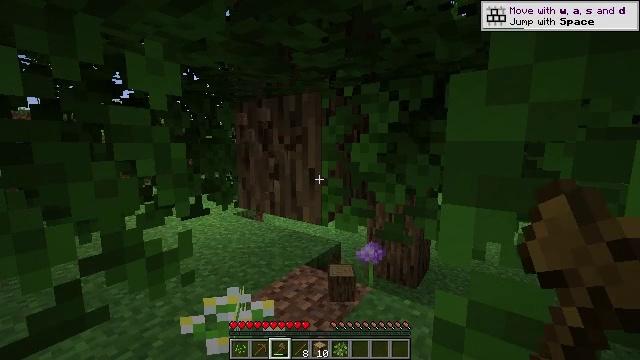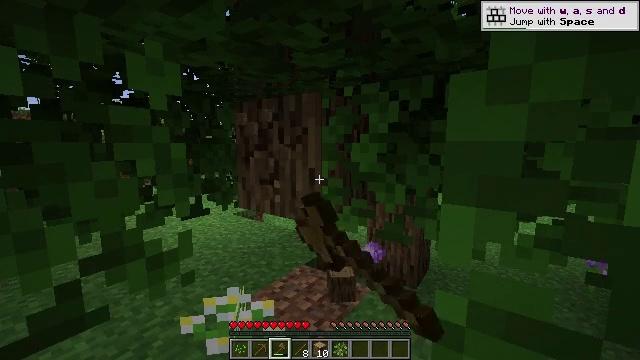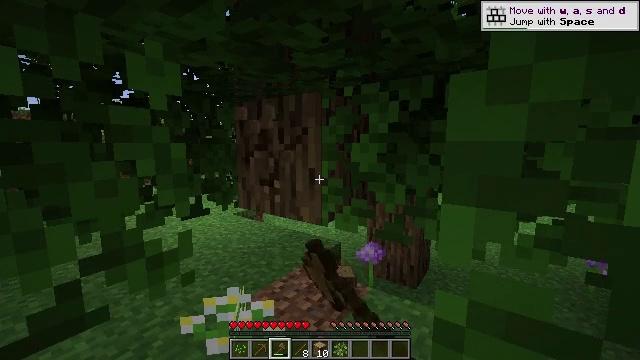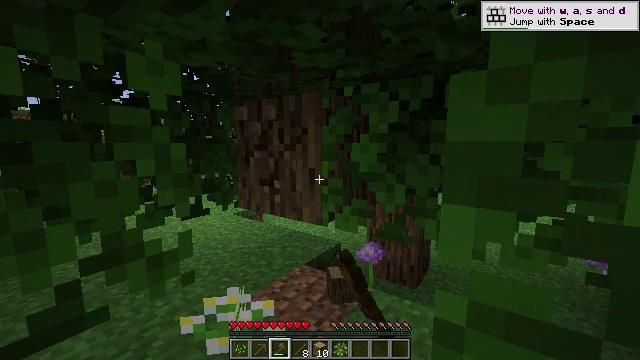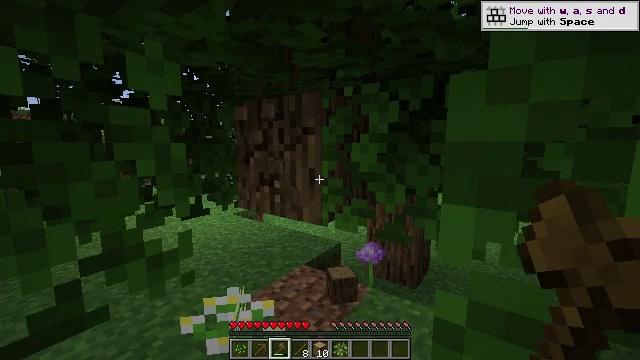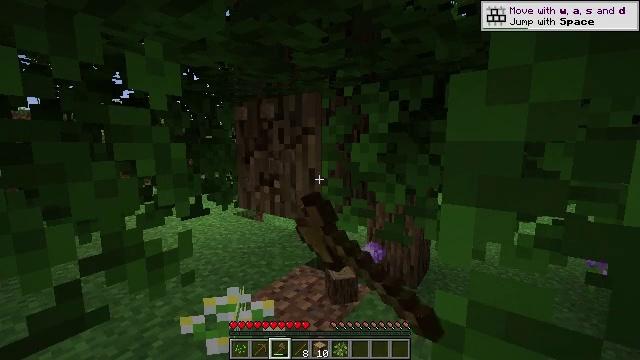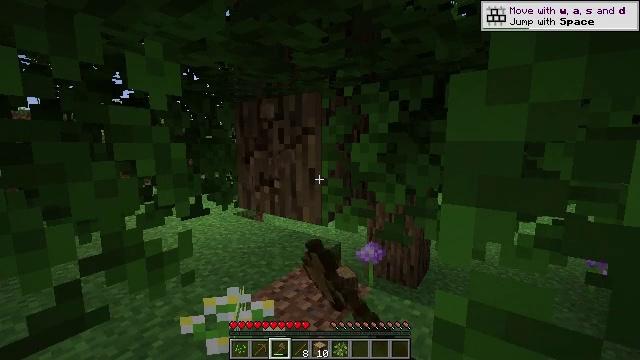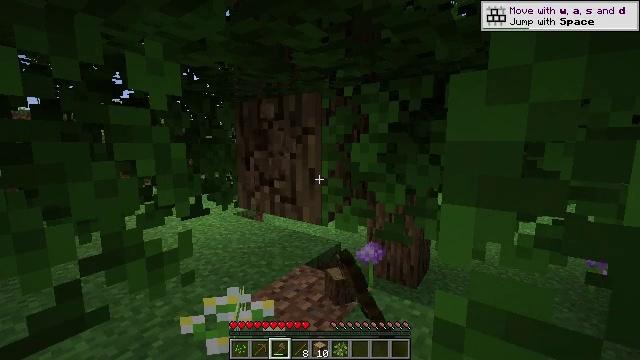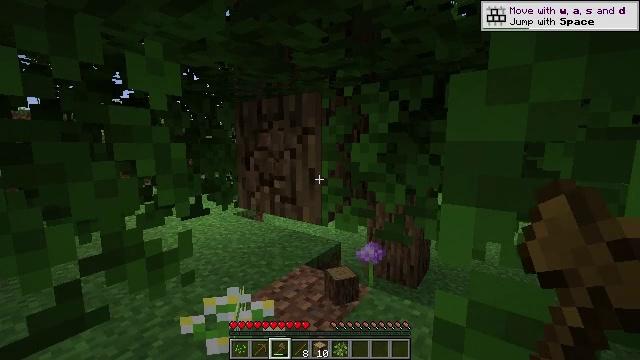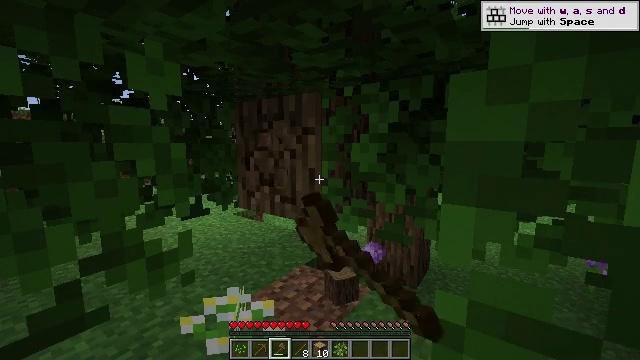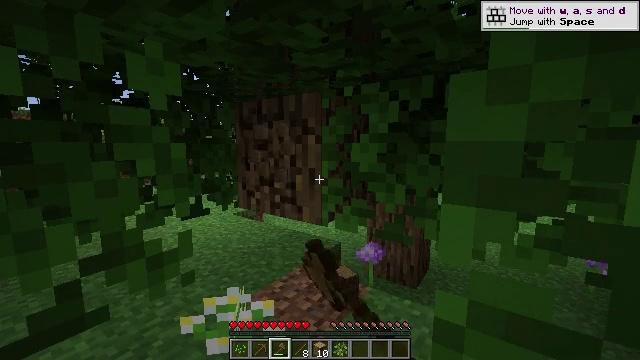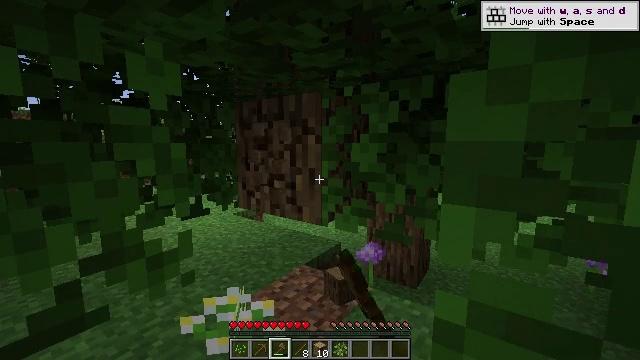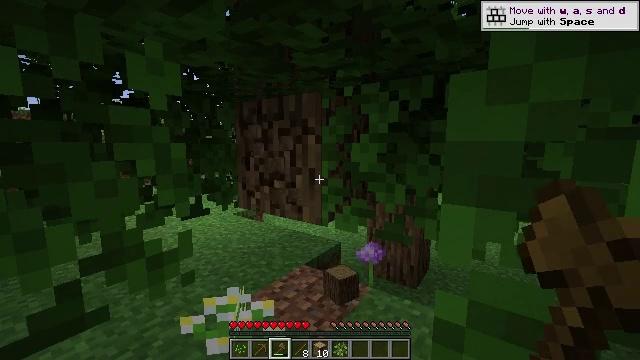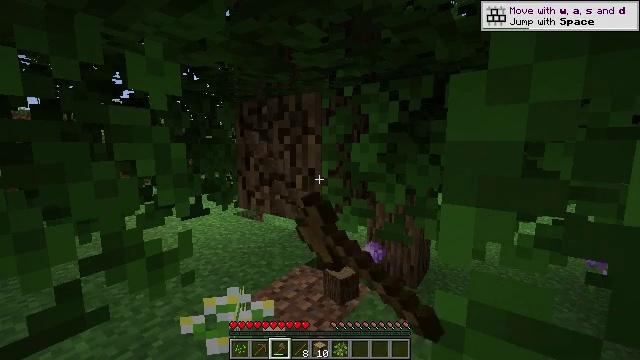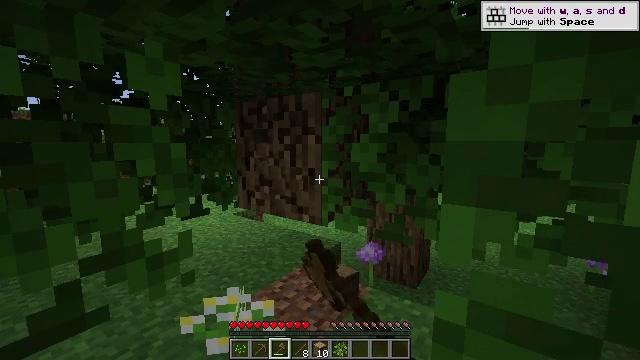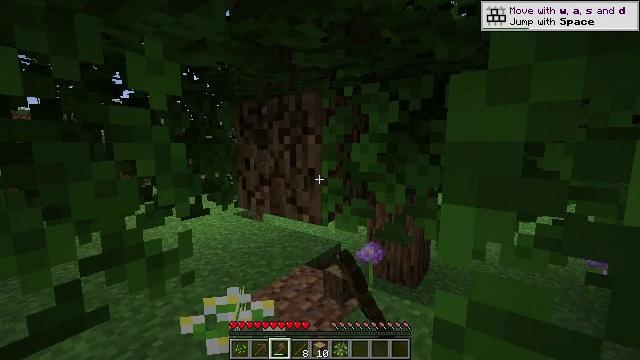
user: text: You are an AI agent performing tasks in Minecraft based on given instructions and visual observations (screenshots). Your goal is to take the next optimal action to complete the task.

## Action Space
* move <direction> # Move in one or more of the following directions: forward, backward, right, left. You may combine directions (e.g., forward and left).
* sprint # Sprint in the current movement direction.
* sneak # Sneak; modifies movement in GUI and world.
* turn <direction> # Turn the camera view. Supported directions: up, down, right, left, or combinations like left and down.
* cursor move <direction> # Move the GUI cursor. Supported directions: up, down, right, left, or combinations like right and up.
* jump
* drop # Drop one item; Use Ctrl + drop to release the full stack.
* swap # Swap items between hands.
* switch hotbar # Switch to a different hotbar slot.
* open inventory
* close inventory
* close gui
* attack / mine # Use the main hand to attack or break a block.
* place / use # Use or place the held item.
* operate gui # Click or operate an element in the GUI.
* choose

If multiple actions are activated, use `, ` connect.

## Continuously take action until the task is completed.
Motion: motion action
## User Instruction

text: Gather oak leaves by attacking.
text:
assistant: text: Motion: attack / mine
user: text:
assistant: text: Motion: attack / mine
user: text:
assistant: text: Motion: attack / mine
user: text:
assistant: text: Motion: attack / mine
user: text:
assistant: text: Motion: attack / mine
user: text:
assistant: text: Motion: attack / mine
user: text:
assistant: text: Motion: attack / mine
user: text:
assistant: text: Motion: attack / mine
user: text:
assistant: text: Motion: attack / mine
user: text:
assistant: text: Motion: attack / mine
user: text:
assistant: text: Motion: attack / mine
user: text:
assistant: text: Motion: attack / mine
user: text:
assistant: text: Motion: attack / mine
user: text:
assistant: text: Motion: attack / mine
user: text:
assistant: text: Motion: attack / mine
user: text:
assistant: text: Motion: attack / mine
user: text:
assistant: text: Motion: attack / mine
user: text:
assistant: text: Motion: attack / mine
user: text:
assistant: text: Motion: attack / mine
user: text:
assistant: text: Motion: attack / mine
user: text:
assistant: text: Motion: attack / mine
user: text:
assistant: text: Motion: attack / mine
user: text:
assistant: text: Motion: attack / mine
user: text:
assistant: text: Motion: attack / mine
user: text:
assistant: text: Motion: attack / mine
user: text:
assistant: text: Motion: attack / mine
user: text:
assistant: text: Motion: attack / mine
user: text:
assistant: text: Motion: attack / mine
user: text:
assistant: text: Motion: no_op
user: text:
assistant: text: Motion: move forward